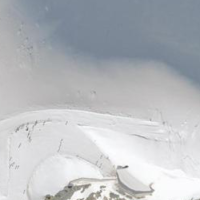
EUNIS habitat code: 49
Species observed at this site:
Pyrrhocorax graculus